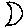
Label: moon